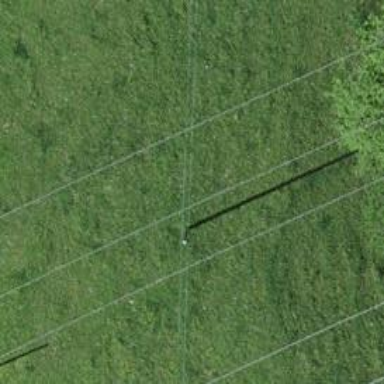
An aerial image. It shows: Minor power line.